【题型】解答题　【知识点】立体几何　【难度】easy
(1) 画出如图所示的几何体的平面展开图（画出其中一种即可）；

\vspace{2em}
\noindent
(2) 如图，在长方体 \(ABCD-A_1B_1C_1D_1\) 中，\(AB=4\)，\(BC=3\)，\(BB_1=5\)，一只蚂蚁从点 \(A\) 出发沿表面爬行到点 \(C_1\)，求蚂蚁爬行的最短路线长；

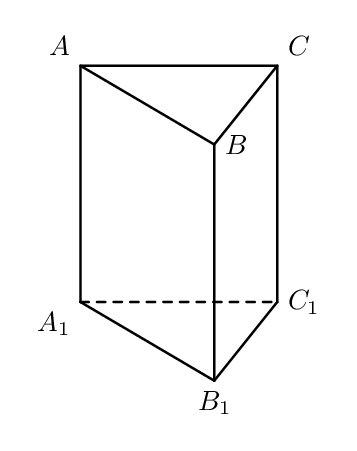
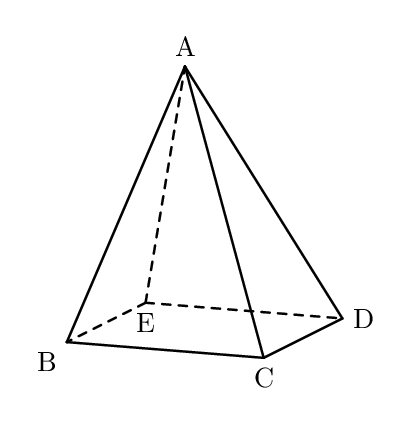
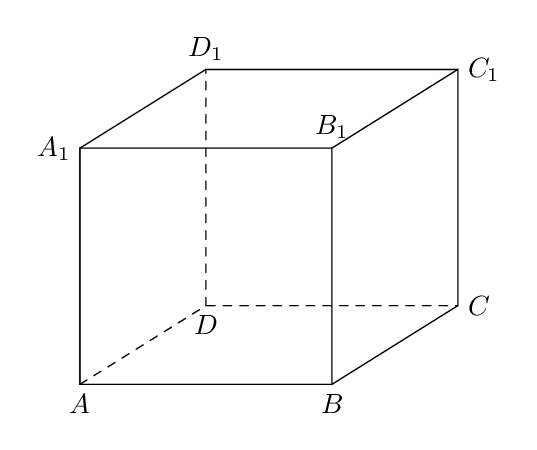
【解答】
\noindent
【解析】(1) 平面展开图如图所示：

\vspace{2em}
\noindent
(2) 沿长方体的一条棱剪开，有三种剪法：
\begin{enumerate}
    \item 如图 (1)，以 \(A_1B_1\) 为轴展开，\(AC_1 = \sqrt{4^2 + (5+3)^2} = \sqrt{80} = 4\sqrt{5} = \sqrt{80}\)；
    \item 如图 (2)，以 \(BC\) 为轴展开，\(AC_1 = \sqrt{3^2 + (5+4)^2} = \sqrt{90} = 3\sqrt{10} = \sqrt{90}\)；
    \item 如图 (3)，以 \(BB_1\) 为轴展开，\(AC_1 = \sqrt{(4+3)^2 + 5^2} = \sqrt{74}\)；
\end{enumerate}

\vspace{2em}
\noindent

综合以上，蚂蚁爬行的最短路线长：\(\boldsymbol{\sqrt{74}}\)。
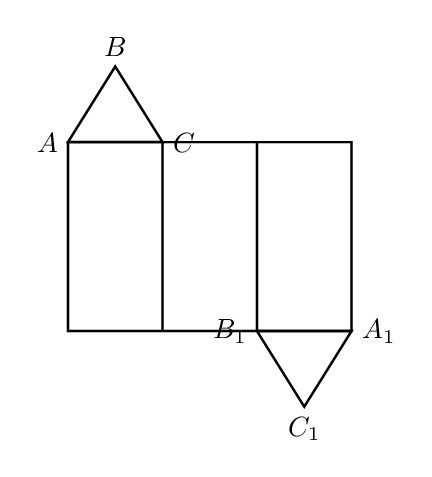
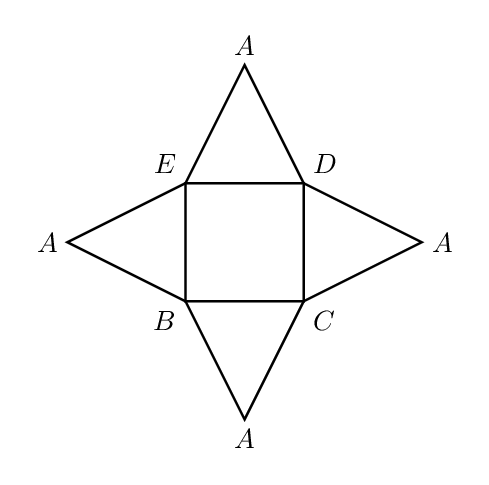
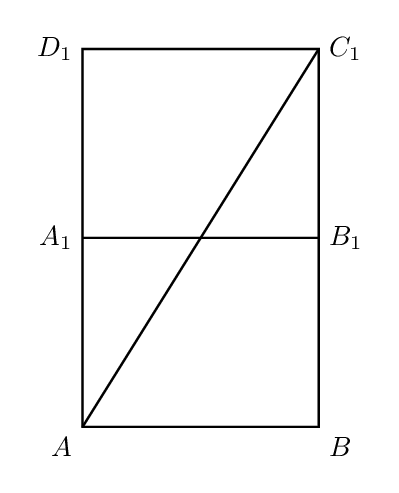
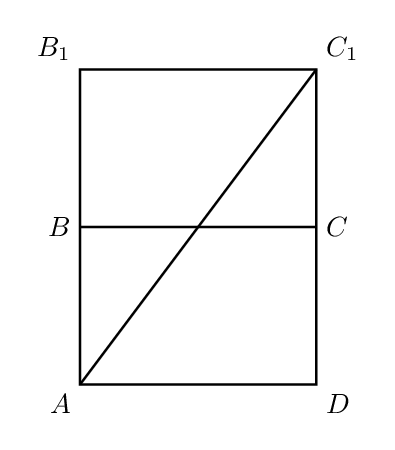
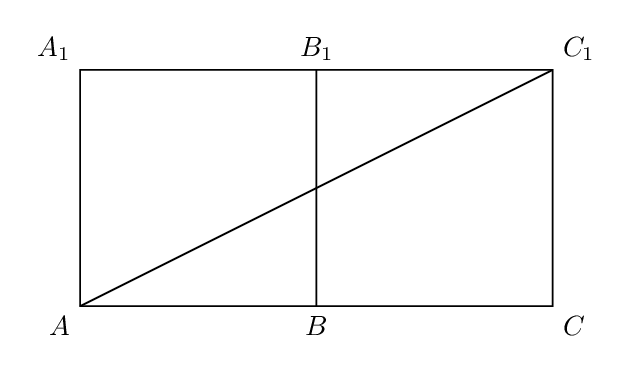